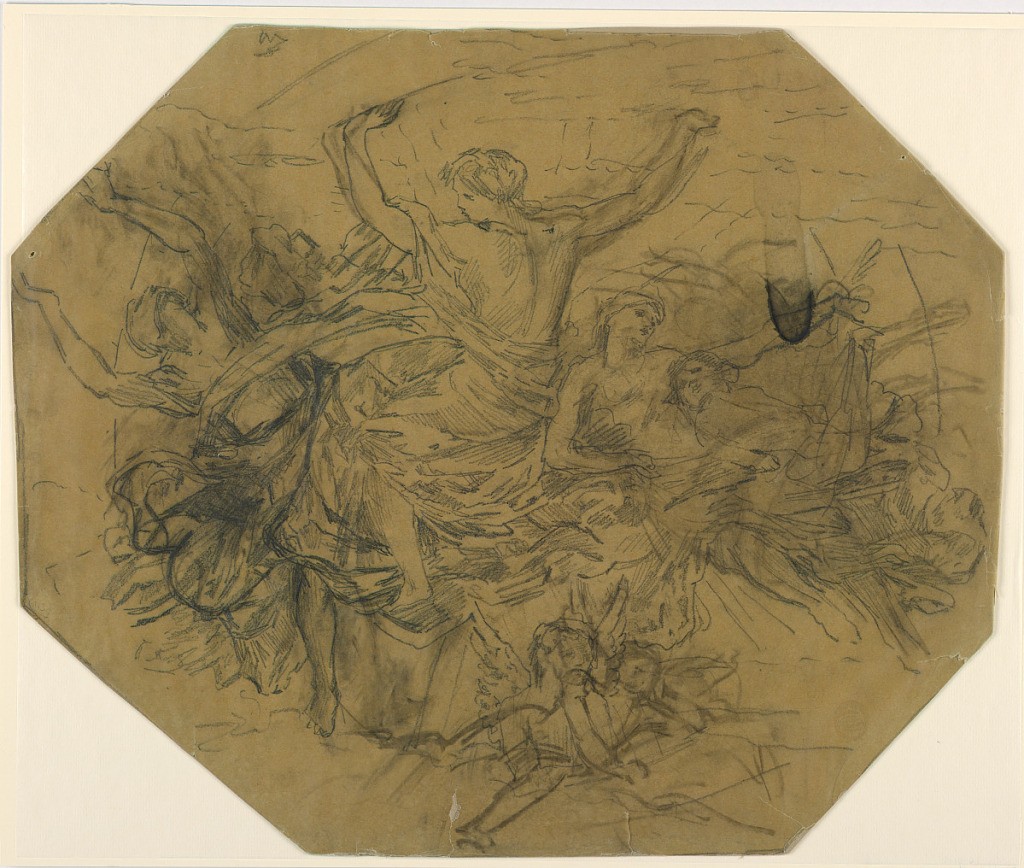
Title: Study for "Zodiac"
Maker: Francis Augustus Lathrop, American, 1849–1909
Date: ca. 1894
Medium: Pastel crayon on tracing paper mounted to board
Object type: Drawing
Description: Sketch of an octagonal ceiling panel with figures in loose garments.